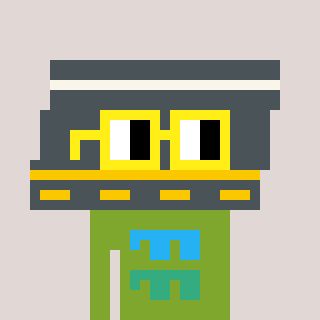
a pixel art character with square yellow glasses, a road-shaped head and a slimegreen-colored body on a warm background